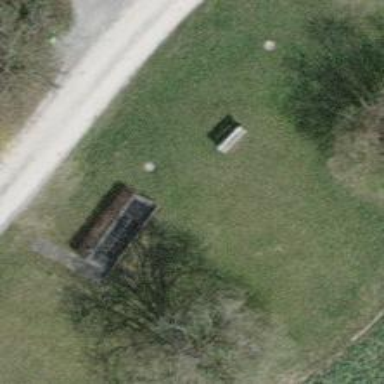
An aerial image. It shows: Brown bench.